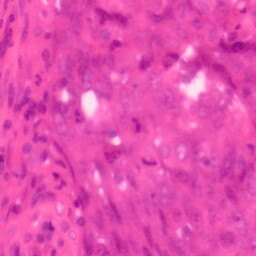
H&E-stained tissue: Colon